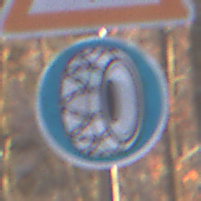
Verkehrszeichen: SchneekettenVorgeschrieben
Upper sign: SchneeOderEisglaette
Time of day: SunriseSunset
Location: Outdoor (Nature)
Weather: Clear
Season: Autumn
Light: Natural